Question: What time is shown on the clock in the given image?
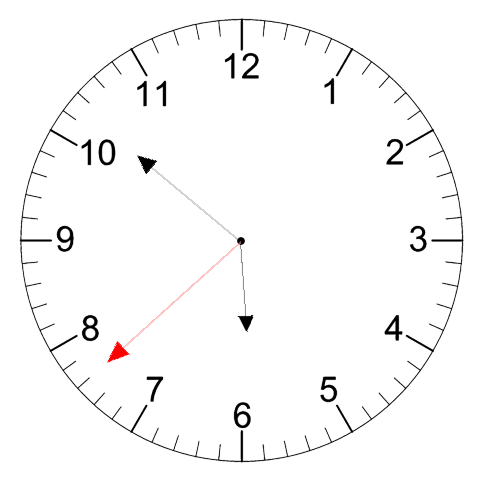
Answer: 05:51:38